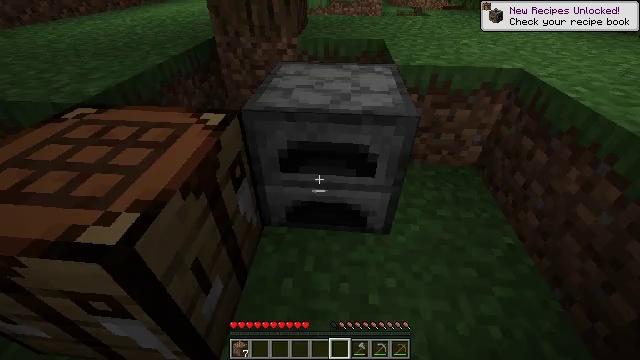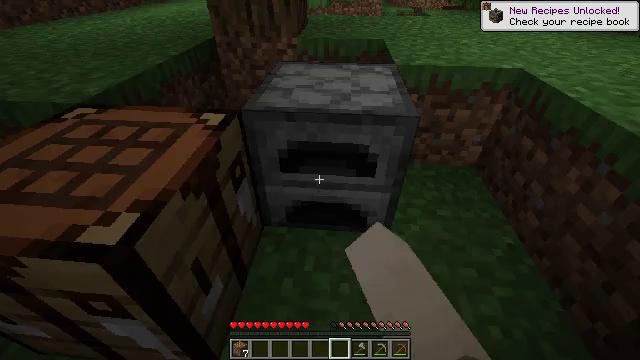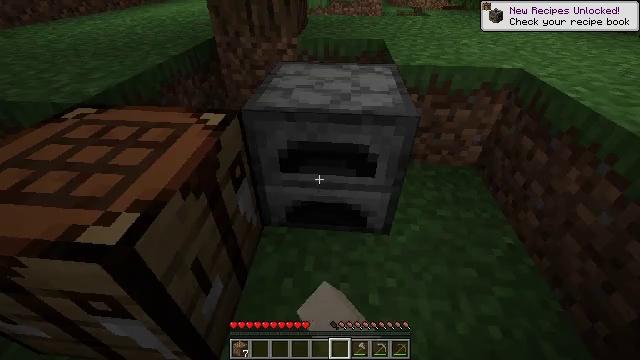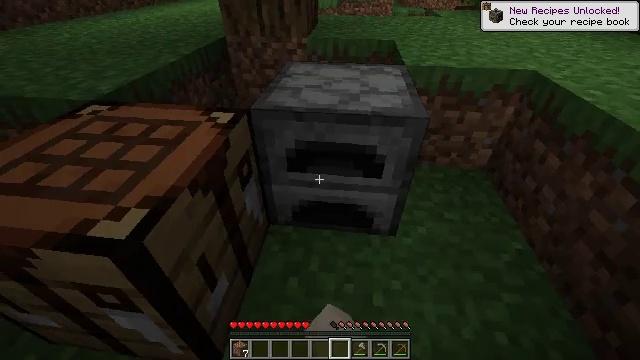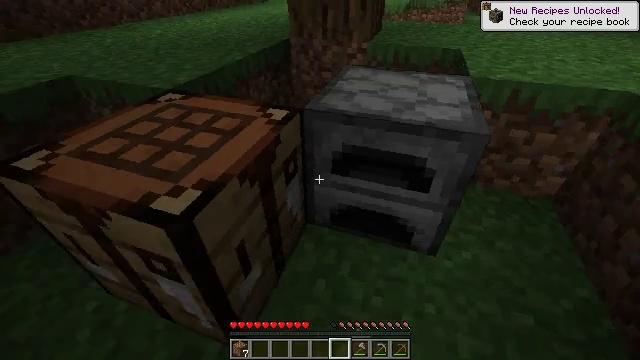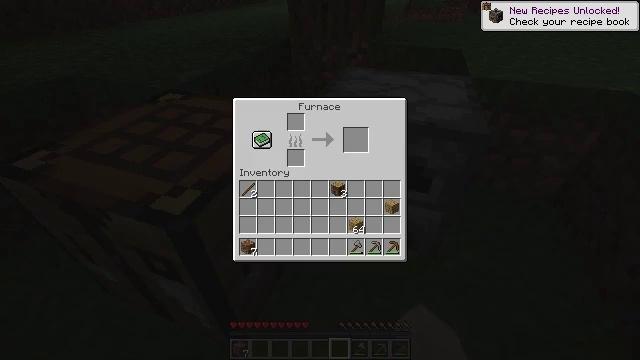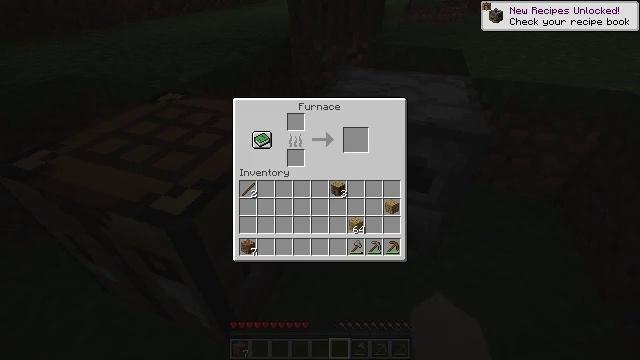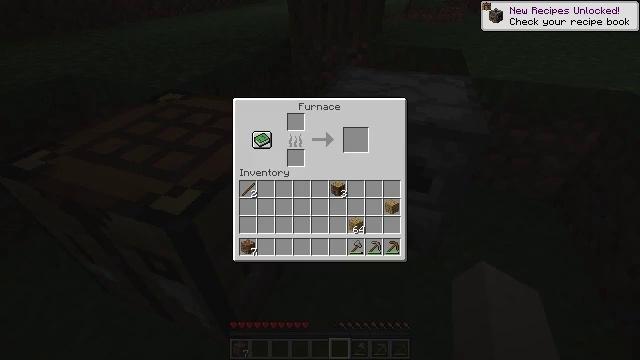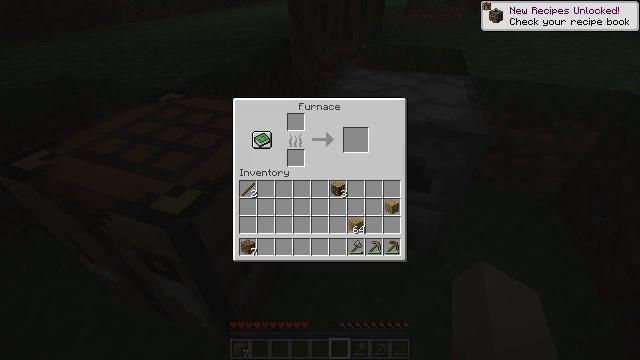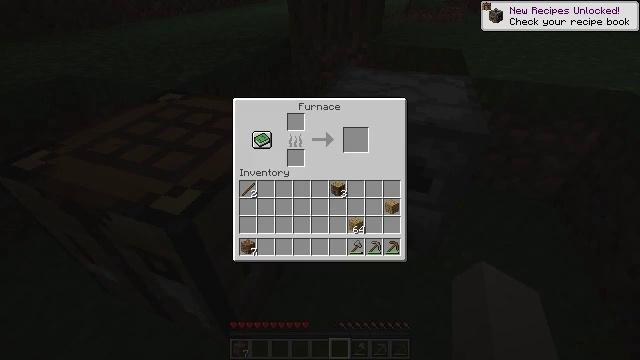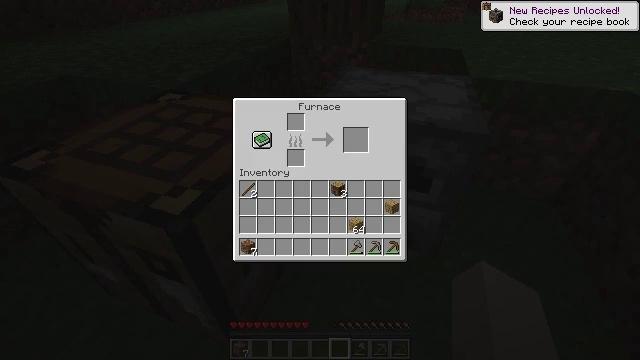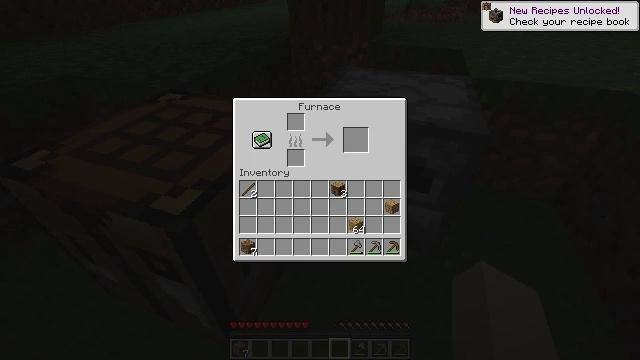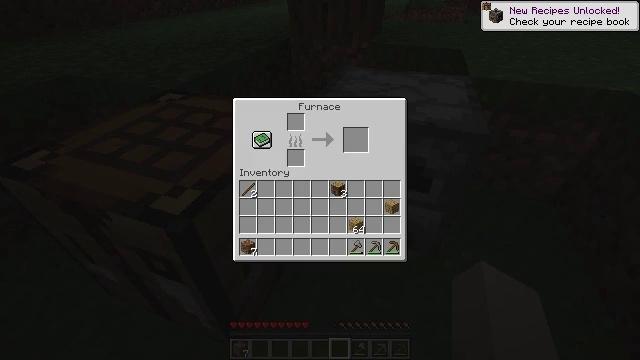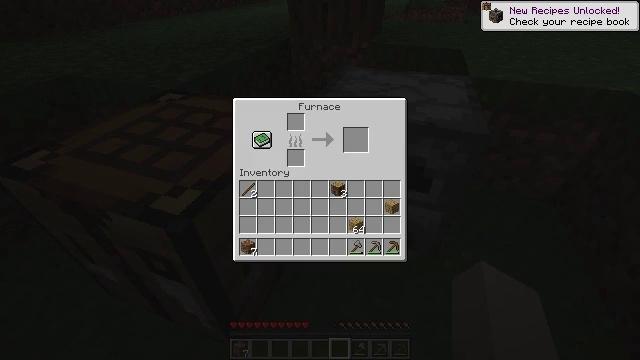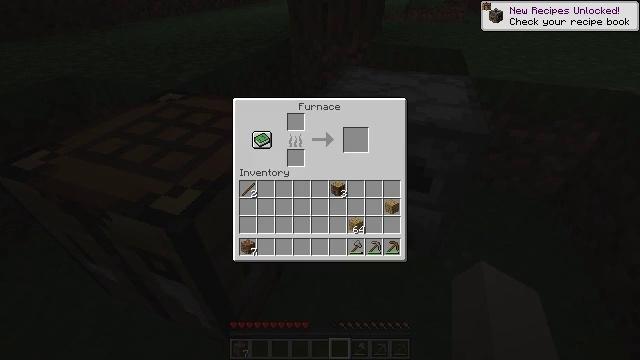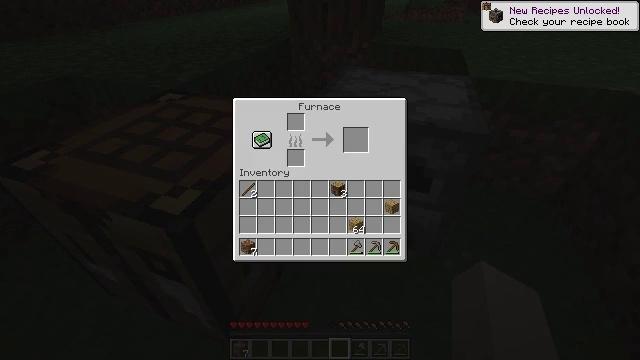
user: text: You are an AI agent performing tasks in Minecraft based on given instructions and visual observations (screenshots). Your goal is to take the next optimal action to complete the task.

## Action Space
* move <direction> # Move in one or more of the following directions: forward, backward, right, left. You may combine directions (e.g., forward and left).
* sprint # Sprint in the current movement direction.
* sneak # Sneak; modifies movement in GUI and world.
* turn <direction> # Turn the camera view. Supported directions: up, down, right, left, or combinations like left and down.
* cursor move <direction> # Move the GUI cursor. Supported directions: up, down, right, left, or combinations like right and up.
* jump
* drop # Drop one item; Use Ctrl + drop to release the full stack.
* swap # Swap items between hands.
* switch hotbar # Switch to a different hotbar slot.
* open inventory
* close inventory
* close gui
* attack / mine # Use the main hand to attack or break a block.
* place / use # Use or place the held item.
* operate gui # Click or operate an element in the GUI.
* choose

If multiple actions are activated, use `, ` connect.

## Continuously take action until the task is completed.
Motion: motion action
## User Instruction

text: Use the furnace to obtain charcoal.
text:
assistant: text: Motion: use / place
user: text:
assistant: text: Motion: use / place
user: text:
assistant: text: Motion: turn left
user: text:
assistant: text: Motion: turn left
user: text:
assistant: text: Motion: move right, cursor move left, open gui
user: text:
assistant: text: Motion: move right, cursor move up
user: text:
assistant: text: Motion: move right, cursor move left and up
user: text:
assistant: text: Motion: move right, cursor move left and up
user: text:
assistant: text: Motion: move right, cursor move left
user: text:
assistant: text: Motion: move right, cursor move left
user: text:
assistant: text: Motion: move right, cursor move left
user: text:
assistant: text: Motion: move right
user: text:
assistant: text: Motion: no_op
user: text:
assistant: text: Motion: cursor move right and down
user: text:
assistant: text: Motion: cursor move right
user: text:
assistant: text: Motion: cursor move right and down
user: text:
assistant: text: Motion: cursor move right and down
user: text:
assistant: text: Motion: cursor move right and down
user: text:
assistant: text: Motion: no_op
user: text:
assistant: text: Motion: cursor move right
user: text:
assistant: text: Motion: cursor move right
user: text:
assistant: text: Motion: no_op
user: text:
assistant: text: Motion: no_op
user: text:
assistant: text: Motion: no_op
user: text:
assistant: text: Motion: no_op
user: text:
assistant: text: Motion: no_op
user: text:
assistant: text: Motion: no_op
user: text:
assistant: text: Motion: no_op
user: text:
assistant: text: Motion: no_op
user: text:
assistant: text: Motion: no_op